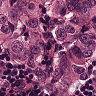
Metastatic tissue present: yes